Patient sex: M
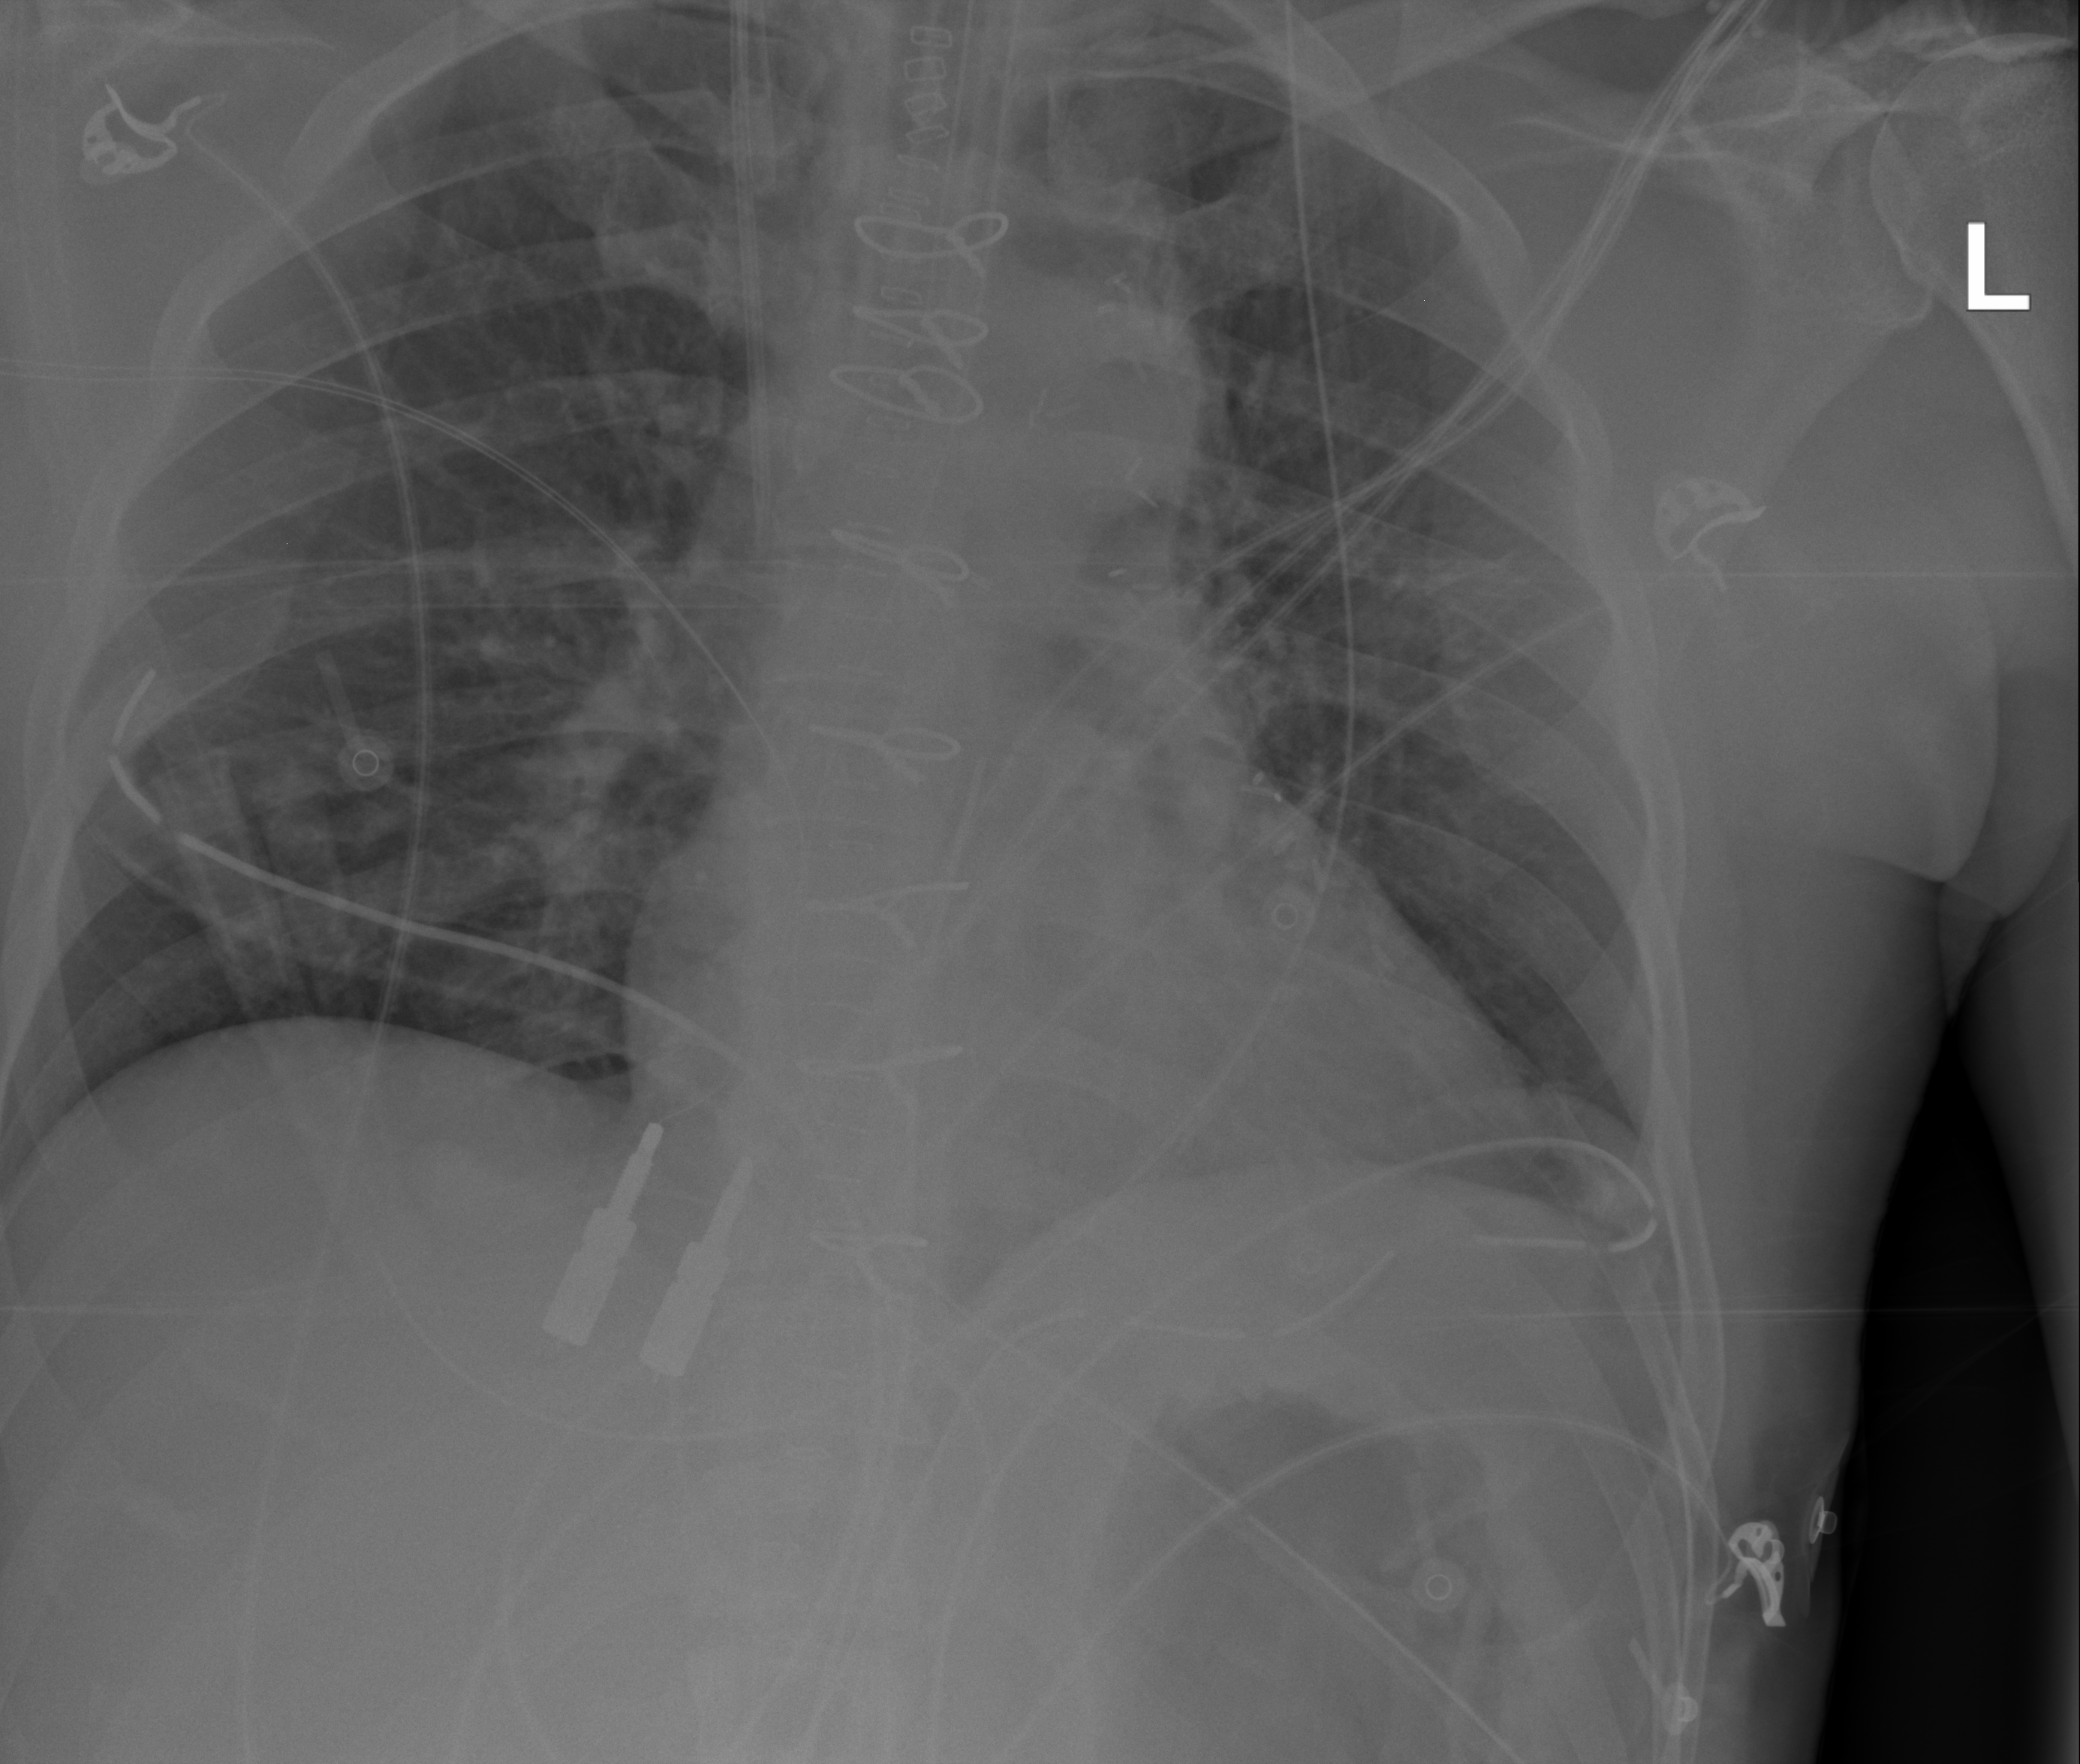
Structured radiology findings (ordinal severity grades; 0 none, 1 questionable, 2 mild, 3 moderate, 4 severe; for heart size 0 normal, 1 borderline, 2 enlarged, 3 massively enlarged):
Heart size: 0
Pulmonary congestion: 0
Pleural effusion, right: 0
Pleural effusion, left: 0
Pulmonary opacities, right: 0
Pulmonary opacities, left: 0
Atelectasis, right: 0
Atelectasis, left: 0